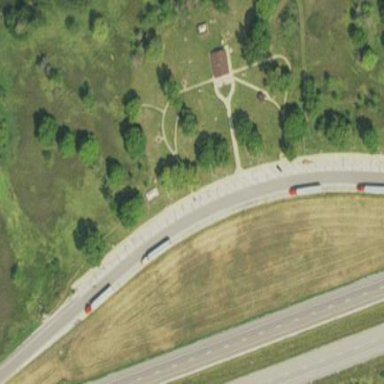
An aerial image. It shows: Rest area along the road.